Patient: sex M, age 60
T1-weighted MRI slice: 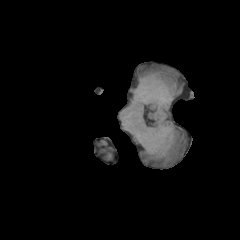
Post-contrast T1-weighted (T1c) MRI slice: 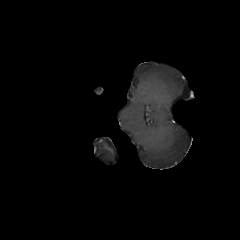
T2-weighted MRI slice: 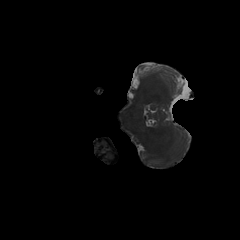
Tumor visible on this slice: no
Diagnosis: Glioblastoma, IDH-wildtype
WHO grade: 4